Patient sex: F
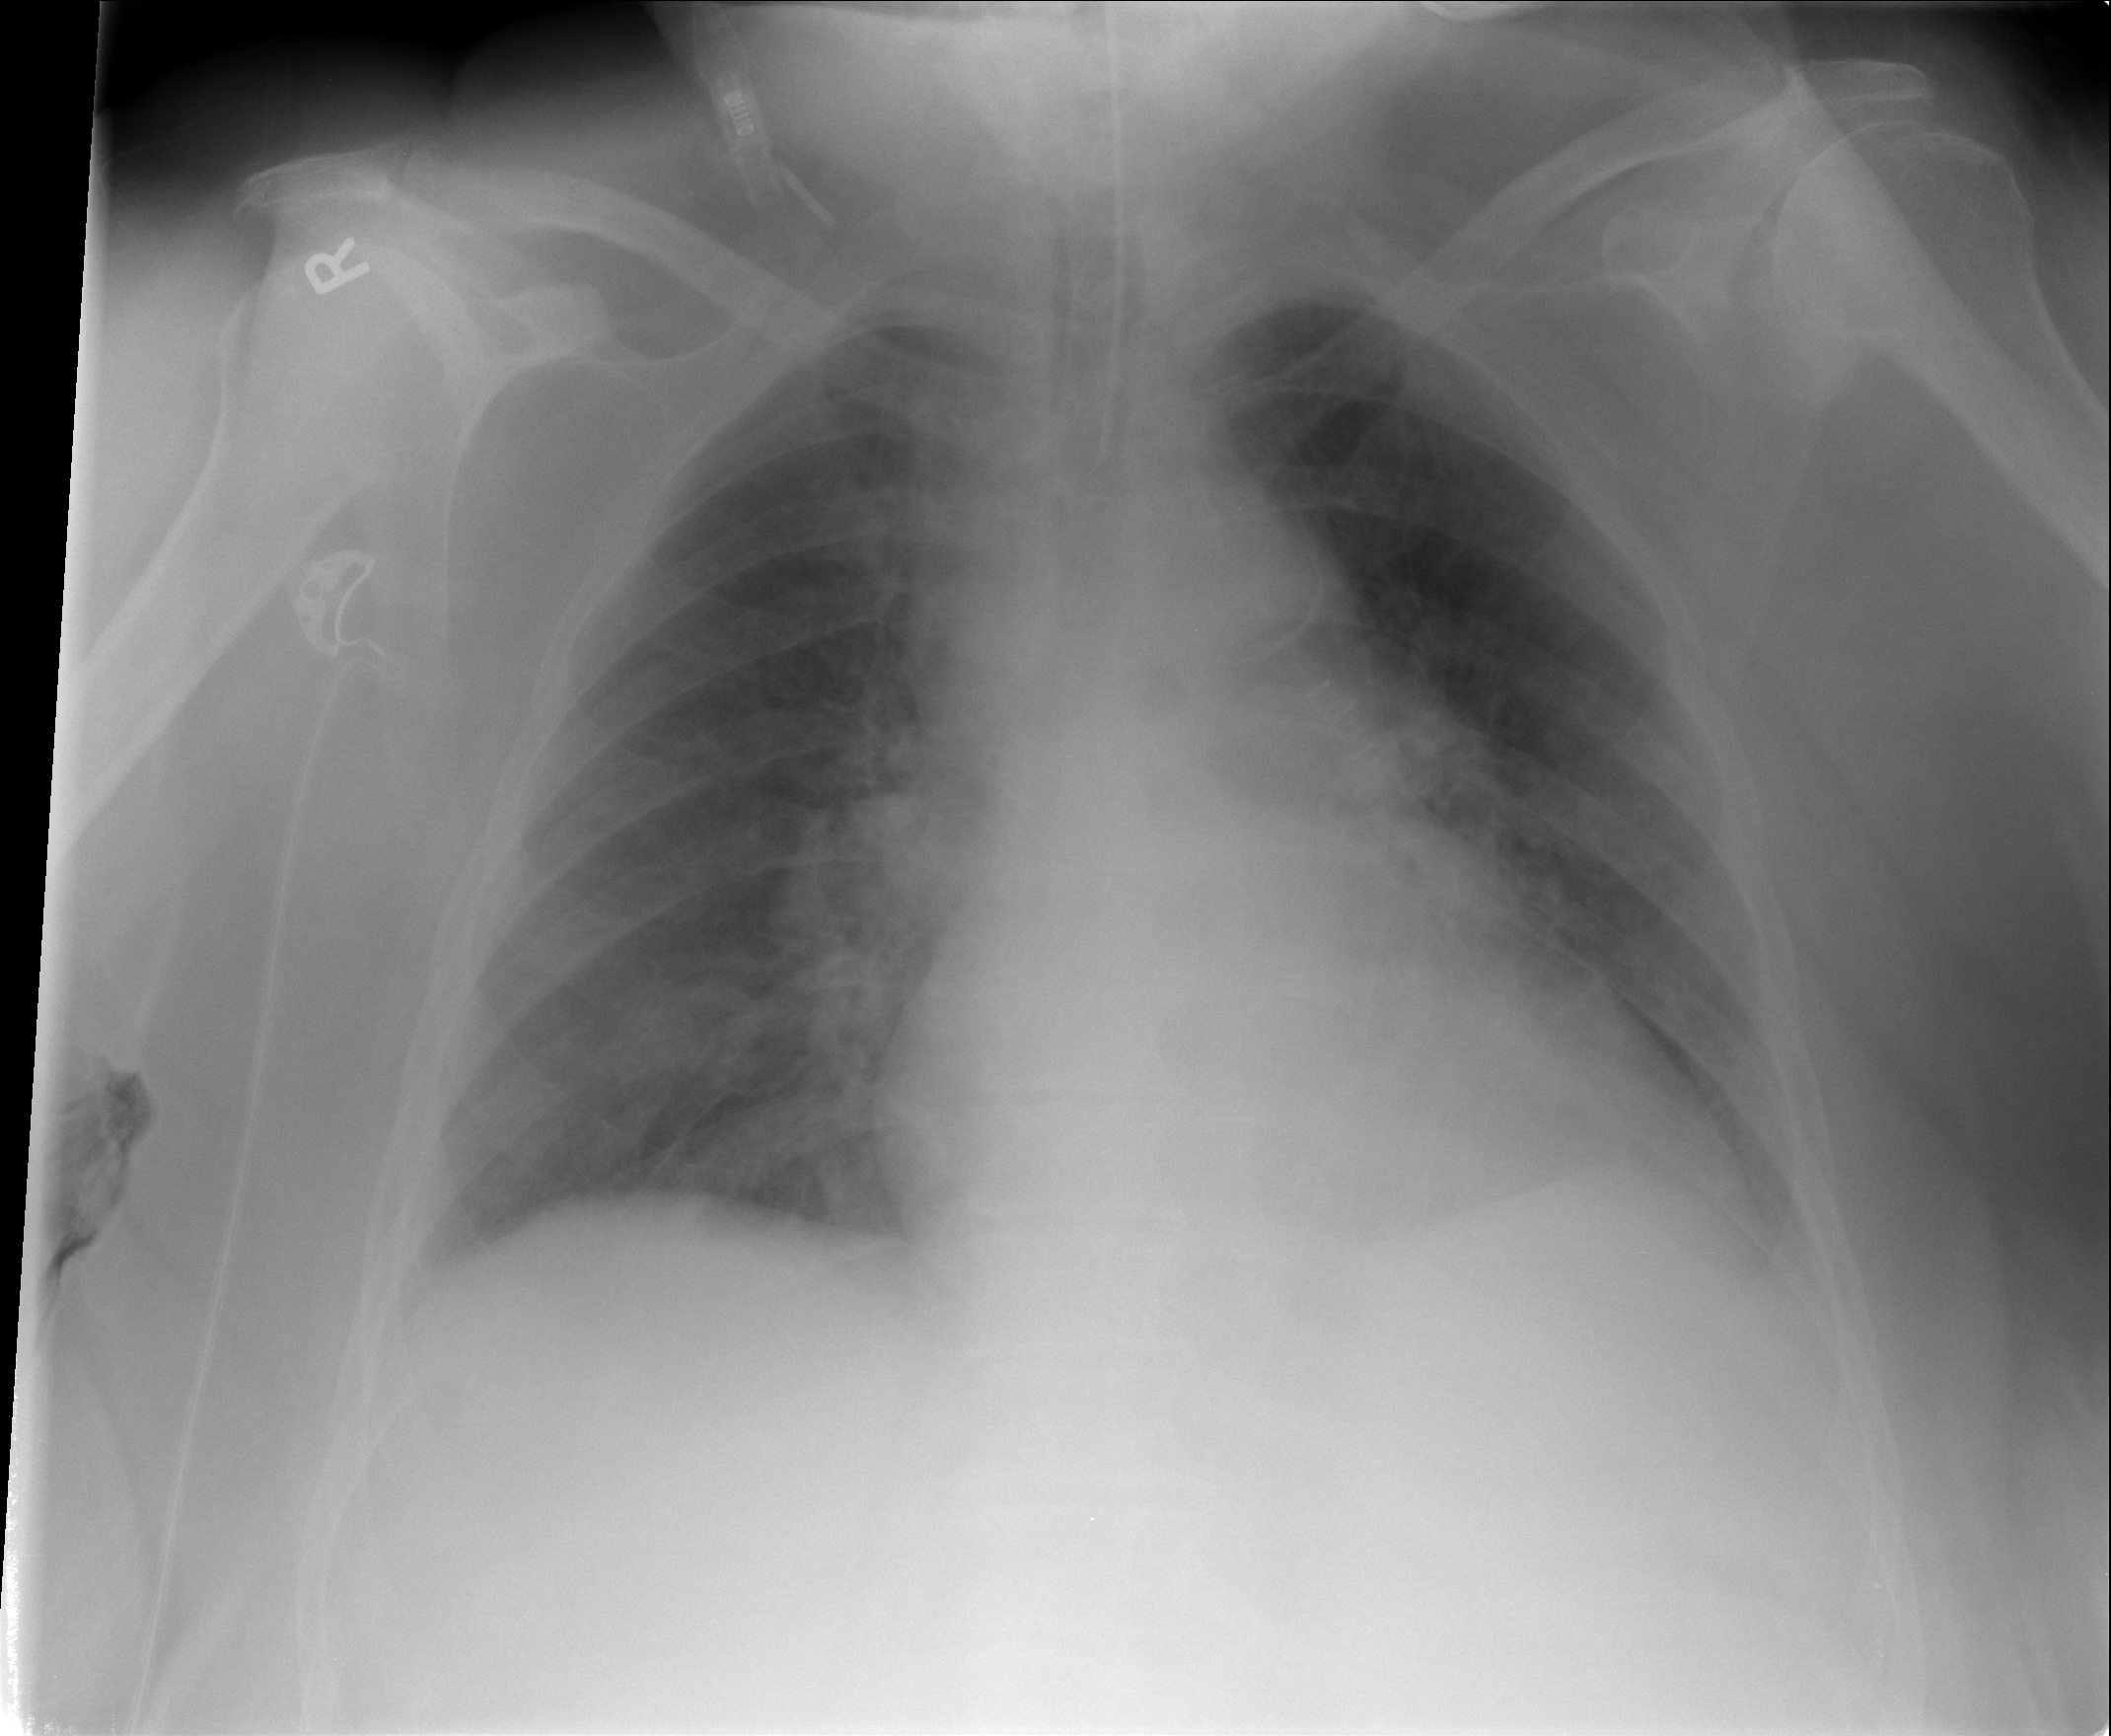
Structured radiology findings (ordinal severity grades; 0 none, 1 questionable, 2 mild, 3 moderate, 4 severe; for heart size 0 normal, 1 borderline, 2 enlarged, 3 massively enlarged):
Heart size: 2
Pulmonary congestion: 2
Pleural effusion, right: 0
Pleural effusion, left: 2
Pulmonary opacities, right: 0
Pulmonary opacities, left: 0
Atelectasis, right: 0
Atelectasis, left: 0